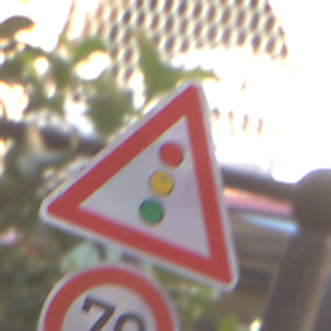
Verkehrszeichen: Lichtzeichenanlage
Zusatzzeichen unten: Geschwindigkeit70
Umgebung: Outdoor, Urban
Tageszeit: MorningAfternoon
Wetter: Clear
Licht: Natural
Jahreszeit: NotSpecified
Kontrast: LowContrast